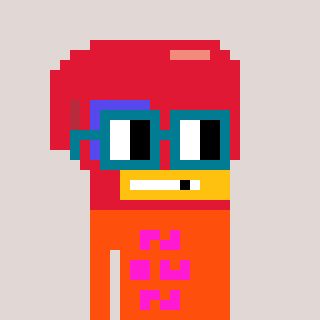
a pixel art character with square dark green glasses, a boxing glove-shaped head and a orange-colored body on a warm background